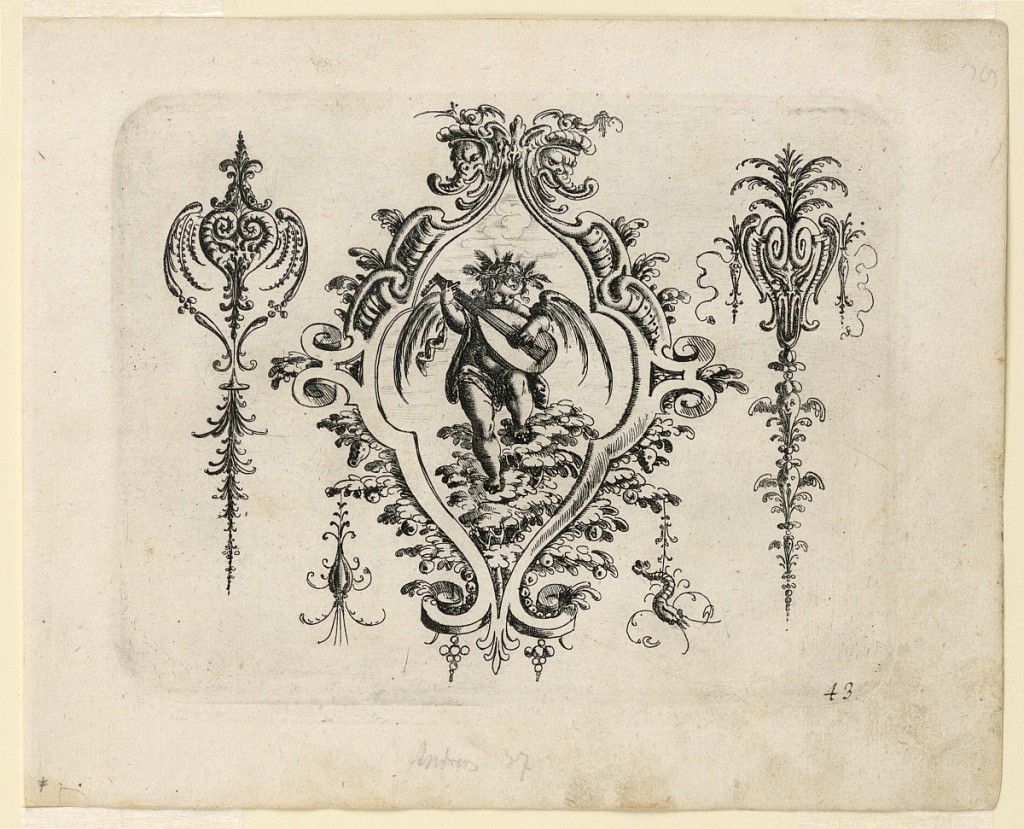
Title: Plate 43, from Neüw Grotteßken Buch (New Grotesque Book)
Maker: Christoph Jamnitzer, German, 1563 - 1618
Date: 1610
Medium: Engraving on laid paper
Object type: Print
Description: Ornamental escutcheon composed of leafy bend-work. In the center is a putto playing a lute and standing on a bush. At either side, a leaf forms with shell-like blooms.